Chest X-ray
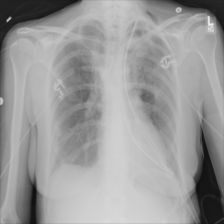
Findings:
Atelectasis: negative
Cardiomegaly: negative
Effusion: negative
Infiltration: positive
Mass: negative
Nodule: negative
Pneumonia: negative
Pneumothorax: negative
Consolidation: negative
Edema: negative
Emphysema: negative
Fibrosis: negative
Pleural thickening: negative
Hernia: negative